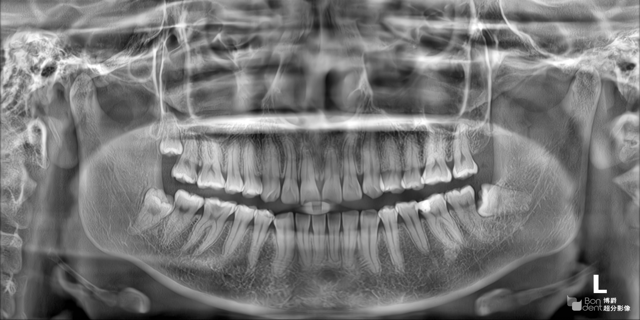
adult